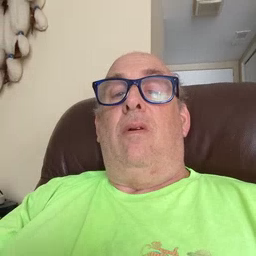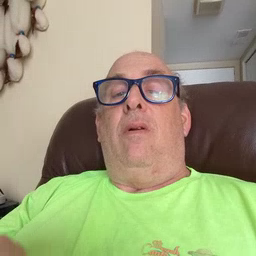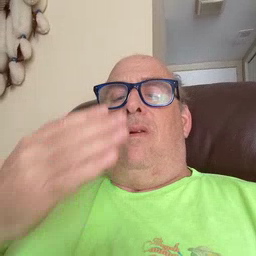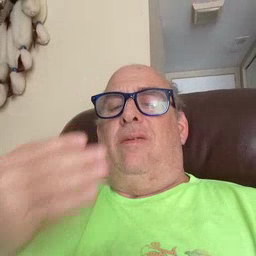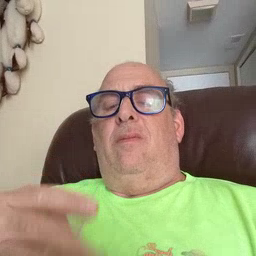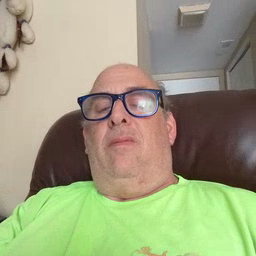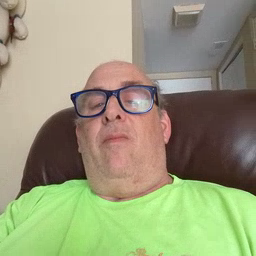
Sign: now